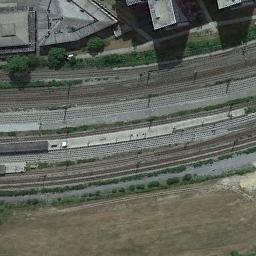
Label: railway